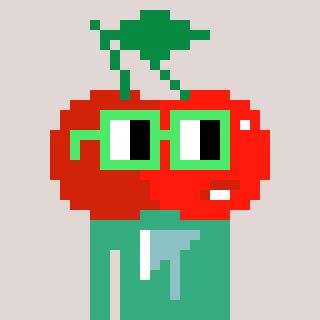
a pixel art character with square light green glasses, a cherry-shaped head and a teal-colored body on a warm background